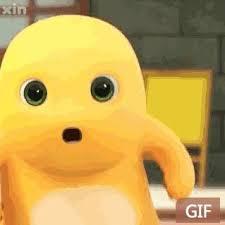
Label: nailong